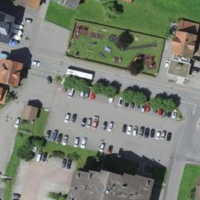
EUNIS habitat code: 54
Species observed at this site:
Pyrrhocorax graculus